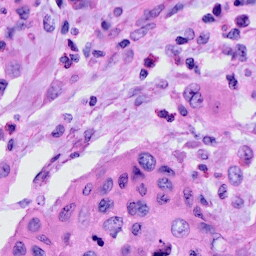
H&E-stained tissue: Cervix